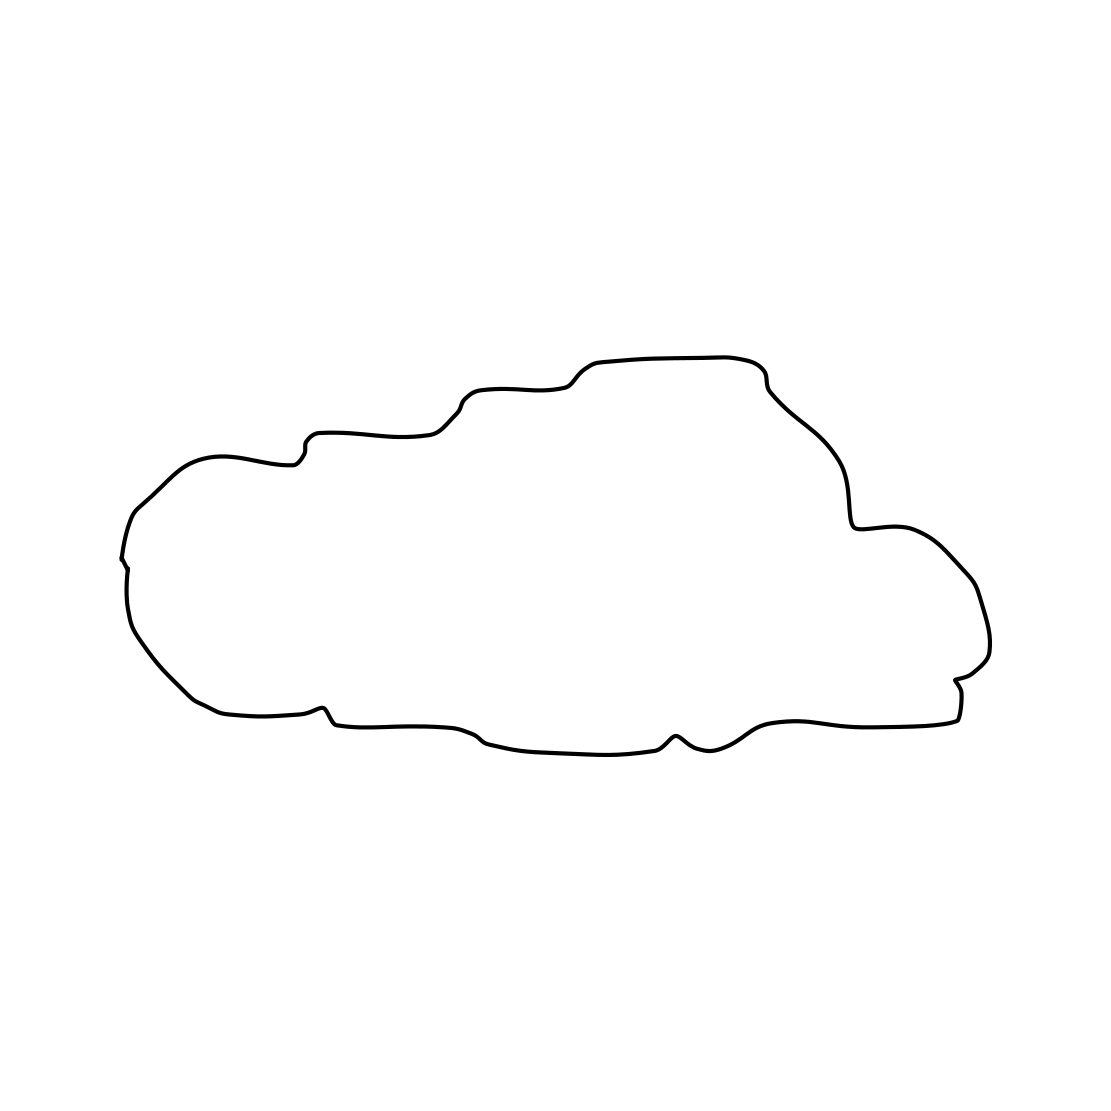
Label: cloud